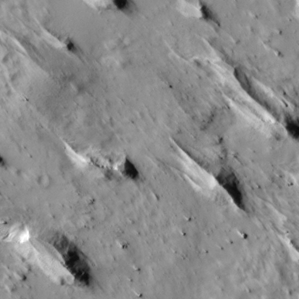
Label: non_frost